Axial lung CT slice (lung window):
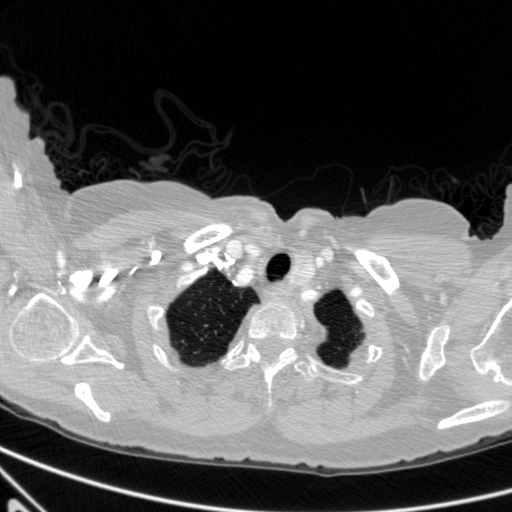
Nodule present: no